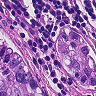
Metastatic tissue present: no